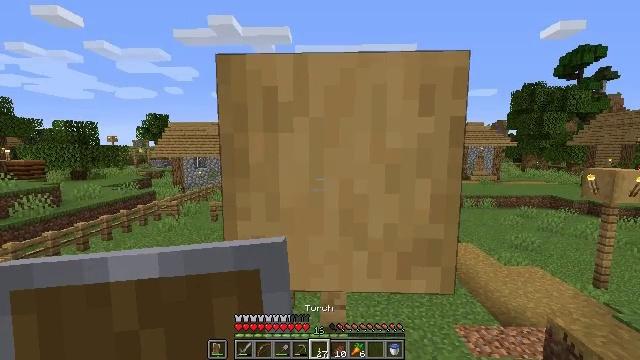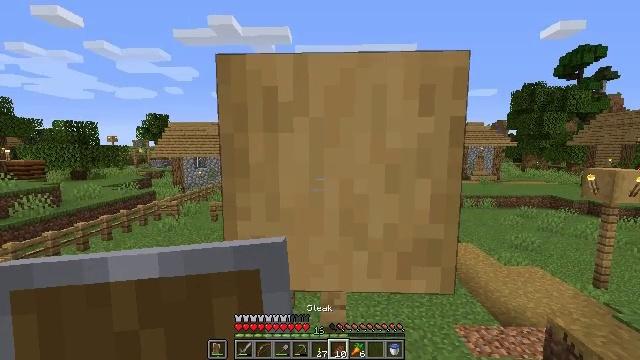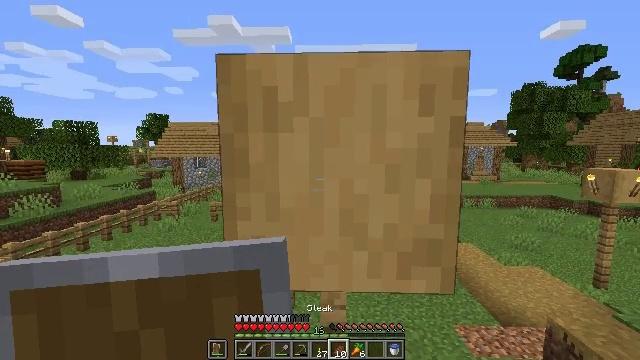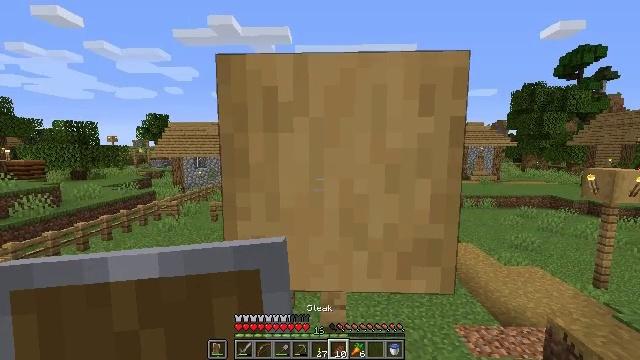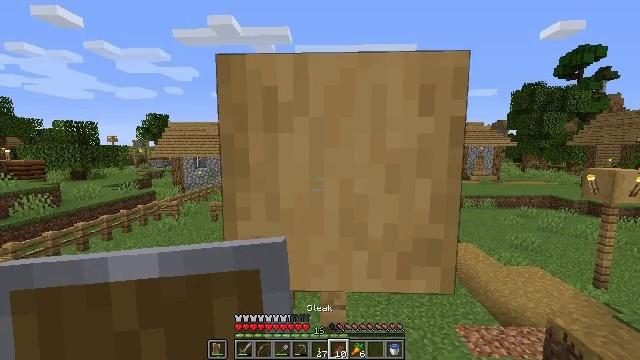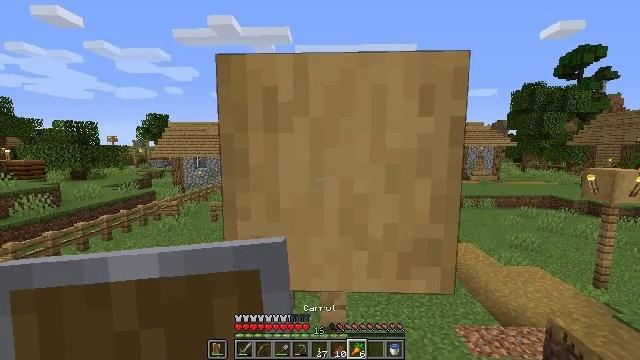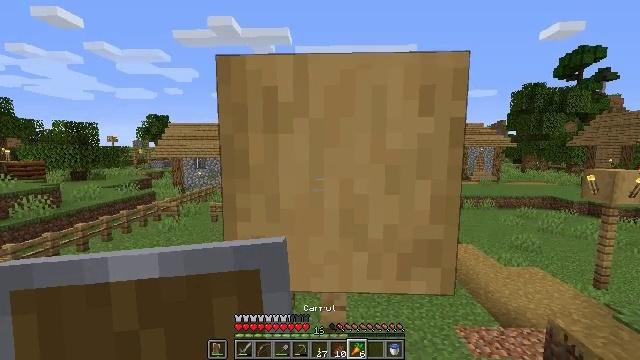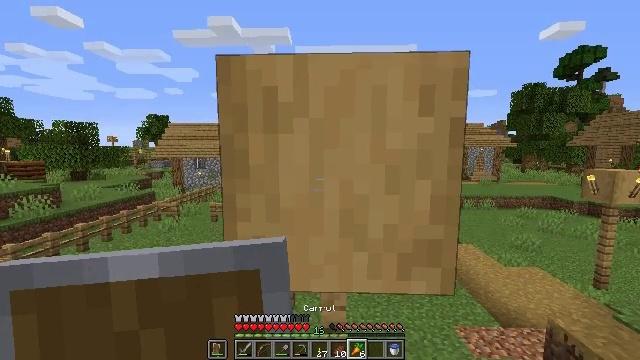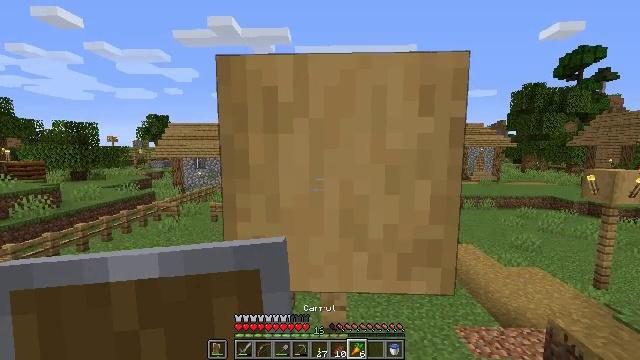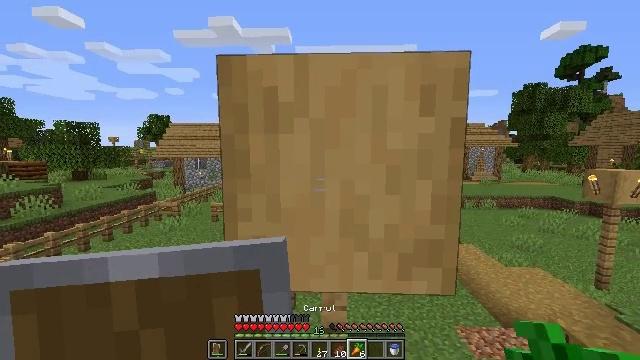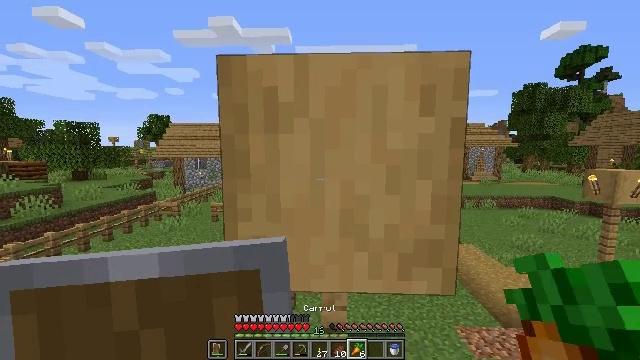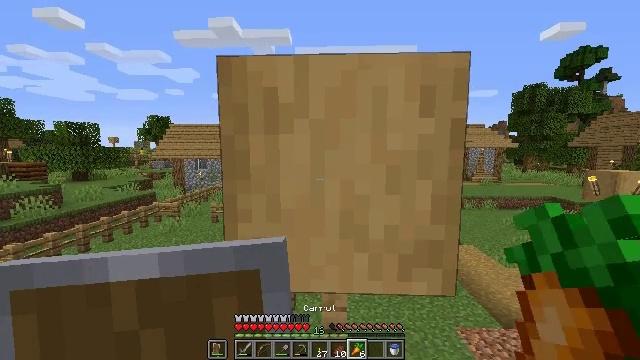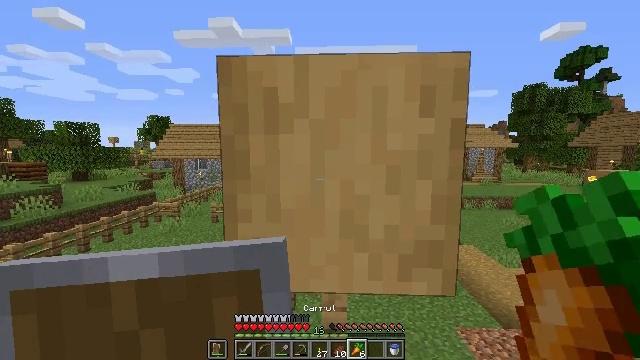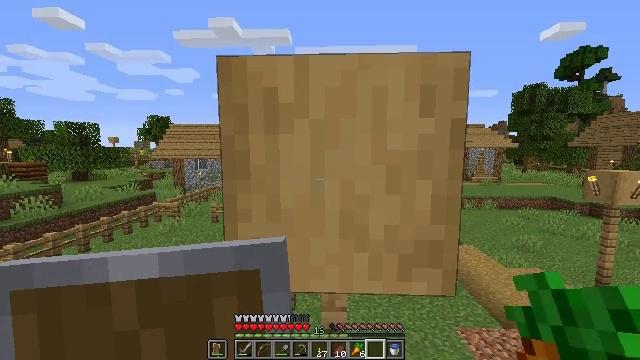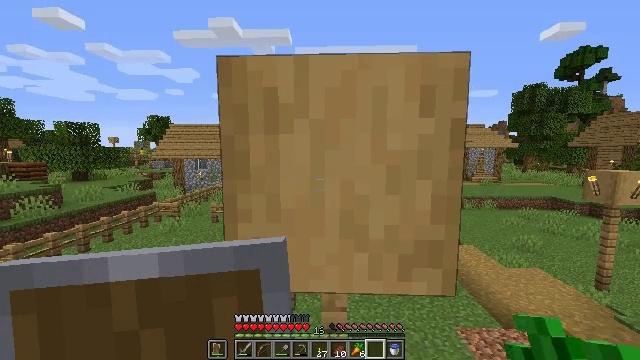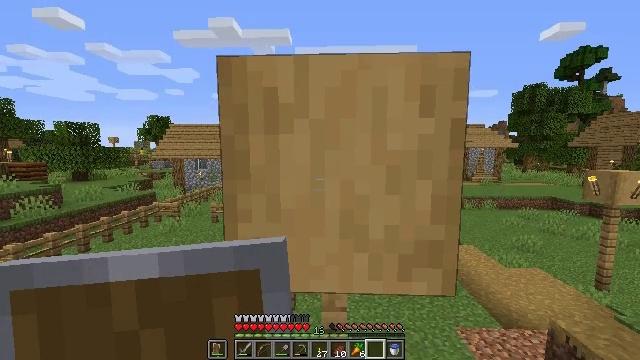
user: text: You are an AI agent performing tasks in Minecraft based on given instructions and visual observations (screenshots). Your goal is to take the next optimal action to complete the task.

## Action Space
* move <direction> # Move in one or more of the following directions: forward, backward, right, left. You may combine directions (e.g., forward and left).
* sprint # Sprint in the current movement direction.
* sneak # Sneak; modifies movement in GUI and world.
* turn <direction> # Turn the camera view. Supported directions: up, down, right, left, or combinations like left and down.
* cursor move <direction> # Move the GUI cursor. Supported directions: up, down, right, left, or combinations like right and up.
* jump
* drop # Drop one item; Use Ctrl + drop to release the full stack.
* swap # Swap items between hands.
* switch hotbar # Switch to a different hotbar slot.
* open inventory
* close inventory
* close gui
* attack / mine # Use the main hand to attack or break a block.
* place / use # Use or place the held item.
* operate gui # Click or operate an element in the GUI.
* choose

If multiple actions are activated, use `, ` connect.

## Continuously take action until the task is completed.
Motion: motion action
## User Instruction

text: Mine the stripped oak wood from a tree.
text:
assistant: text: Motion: no_op
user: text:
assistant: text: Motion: no_op
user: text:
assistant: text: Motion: no_op
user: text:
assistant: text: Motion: no_op
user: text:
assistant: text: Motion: no_op
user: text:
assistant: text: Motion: no_op
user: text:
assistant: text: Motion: no_op
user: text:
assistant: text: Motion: no_op
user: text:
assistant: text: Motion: no_op
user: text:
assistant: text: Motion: no_op
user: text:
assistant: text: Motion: no_op
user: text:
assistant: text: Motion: no_op
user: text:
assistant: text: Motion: no_op
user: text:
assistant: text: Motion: no_op
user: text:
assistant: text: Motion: no_op
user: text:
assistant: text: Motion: no_op
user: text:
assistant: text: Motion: attack / mine
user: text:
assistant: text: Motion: attack / mine
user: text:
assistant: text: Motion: attack / mine
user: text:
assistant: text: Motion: attack / mine
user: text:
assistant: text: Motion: attack / mine
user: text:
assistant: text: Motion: attack / mine
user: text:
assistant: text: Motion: attack / mine
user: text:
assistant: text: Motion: attack / mine
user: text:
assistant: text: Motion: attack / mine
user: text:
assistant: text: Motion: attack / mine
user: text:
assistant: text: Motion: attack / mine
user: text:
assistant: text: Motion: attack / mine
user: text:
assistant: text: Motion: attack / mine
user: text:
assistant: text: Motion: attack / mine